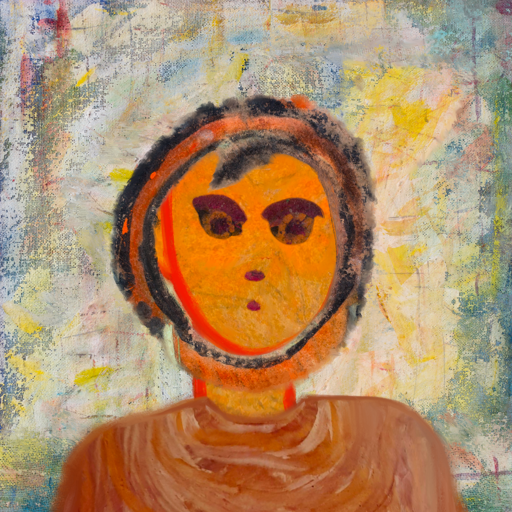
Background: Irani, Head And Neck Front: Sisters, Face Front: Doll, Bust: Pious_Lady, Hair Front: Childish, Head Accessory: Blank, Second Necklace: Blank, Necklace: Blank, Baby: Blank